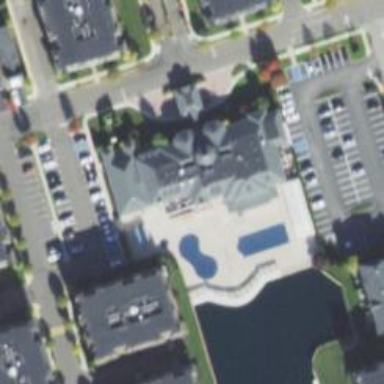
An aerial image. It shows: Sports centre dedicated to swimming activities.